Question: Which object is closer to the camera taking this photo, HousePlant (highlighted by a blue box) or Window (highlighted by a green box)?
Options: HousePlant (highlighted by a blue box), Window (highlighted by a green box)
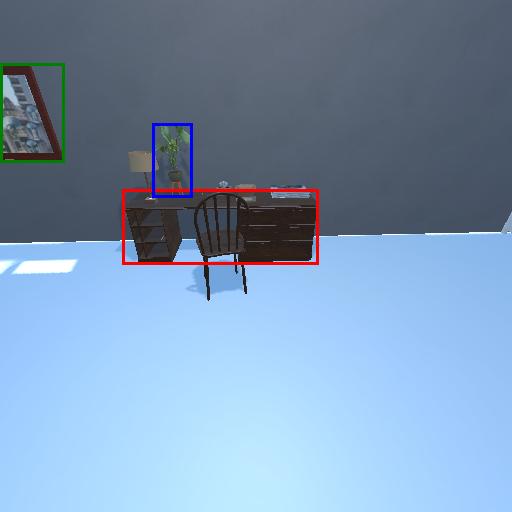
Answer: HousePlant (highlighted by a blue box)